Field crop: tomato
Growth stage: 1
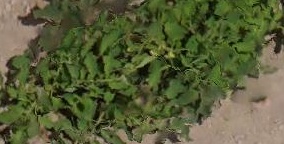
Species: tomato